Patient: sex M, age 62
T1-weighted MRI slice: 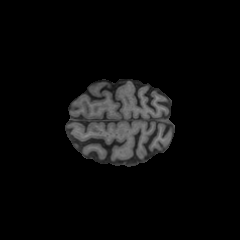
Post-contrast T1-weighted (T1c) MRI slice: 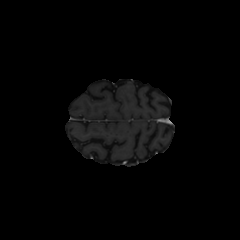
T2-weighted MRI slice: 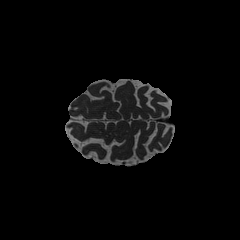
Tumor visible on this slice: no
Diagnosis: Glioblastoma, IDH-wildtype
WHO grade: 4